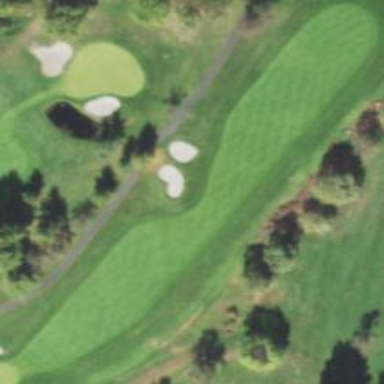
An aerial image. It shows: Golf fairway surrounded by grass.